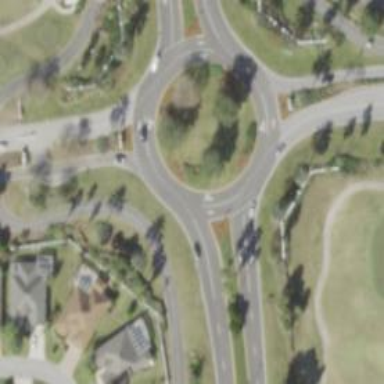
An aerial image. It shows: Secondary road around roundabout.